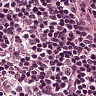
Metastatic tissue present: no